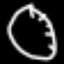
Label: clock